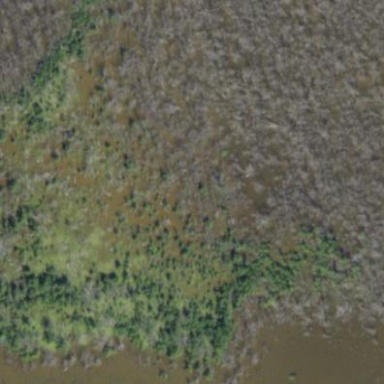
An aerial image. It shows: Saltmarsh wetland characterized by plant community of Saltwater Marshes/Halophytic Herbaceous Prairie.